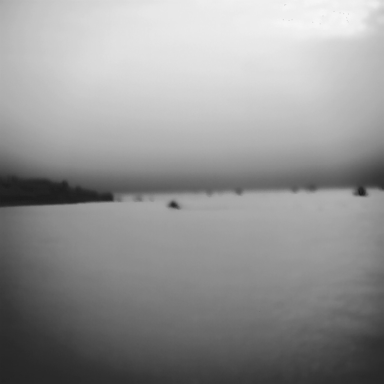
There are two objects shown in the infrared image, including a canoe, and a bulk_carrier.